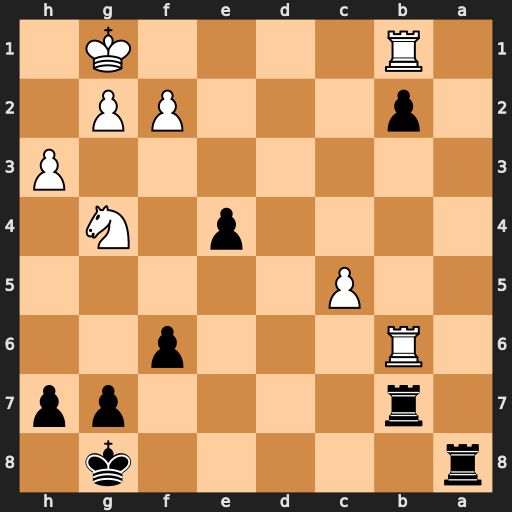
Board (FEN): r5k1/1r4pp/1R3p2/2P5/4p1N1/7P/1p3PP1/1R4K1
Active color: b
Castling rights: -
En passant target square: -
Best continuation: Rxb6 cxb6 Ra1